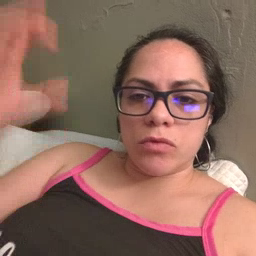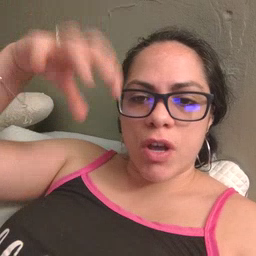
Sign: rain